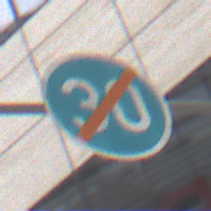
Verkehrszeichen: EndeMindestgeschwindigkeit
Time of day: Midday
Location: Outdoor (Urban)
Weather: Overcast
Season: NotSpecified
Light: Natural